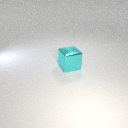
large cyan metal cube